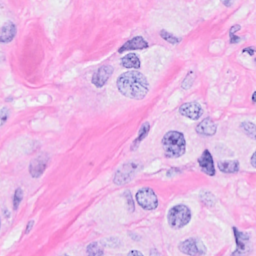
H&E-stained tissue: Breast